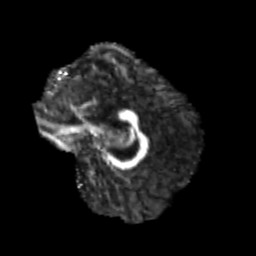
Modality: FA
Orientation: sagittal
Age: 21
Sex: male
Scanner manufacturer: siemens
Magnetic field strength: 3 T
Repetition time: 3.5 s
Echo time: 0.113 s